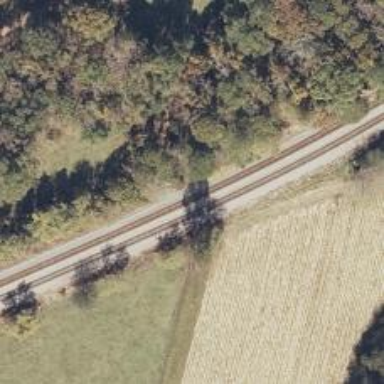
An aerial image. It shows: Railway track.